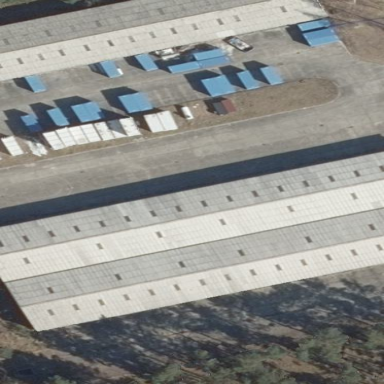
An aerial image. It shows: Part of building.